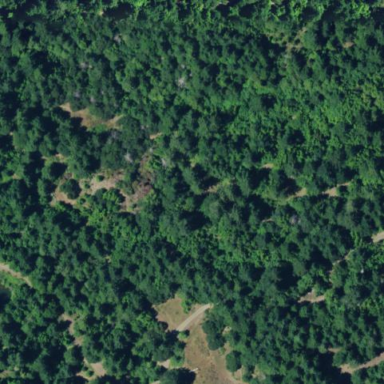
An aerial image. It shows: Forest area.